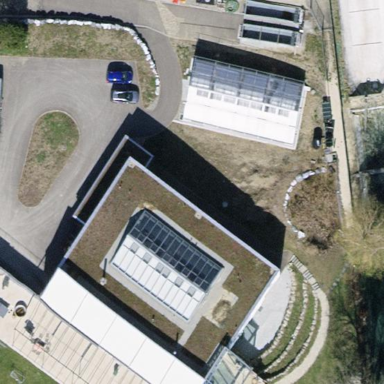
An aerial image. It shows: Commercial building with flat roof.